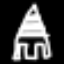
Label: The Eiffel Tower